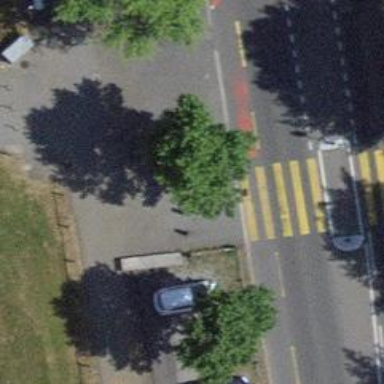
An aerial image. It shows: Kerb serving as barrier.